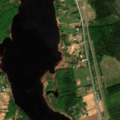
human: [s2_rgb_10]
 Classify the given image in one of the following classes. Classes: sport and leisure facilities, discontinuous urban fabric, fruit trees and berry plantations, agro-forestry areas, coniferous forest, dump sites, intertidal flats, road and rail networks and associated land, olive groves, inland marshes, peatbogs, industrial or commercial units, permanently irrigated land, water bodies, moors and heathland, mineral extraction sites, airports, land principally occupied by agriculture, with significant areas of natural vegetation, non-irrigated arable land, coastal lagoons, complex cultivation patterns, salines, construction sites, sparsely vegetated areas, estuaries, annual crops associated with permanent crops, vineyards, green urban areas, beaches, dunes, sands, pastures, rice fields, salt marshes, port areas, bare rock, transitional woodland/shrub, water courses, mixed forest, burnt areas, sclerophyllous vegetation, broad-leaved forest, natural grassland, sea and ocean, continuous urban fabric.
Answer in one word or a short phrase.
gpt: land principally occupied by agriculture, with significant areas of natural vegetation, broad-leaved forest, mixed forest, transitional woodland/shrub, water courses